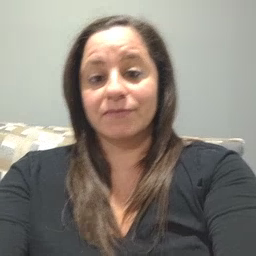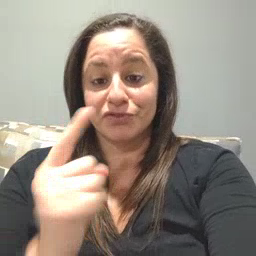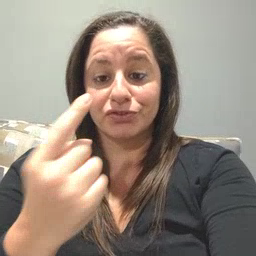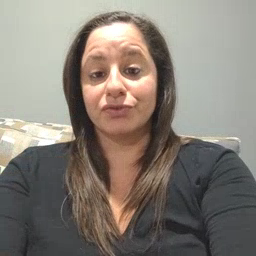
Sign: first